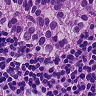
Metastatic tissue present: yes